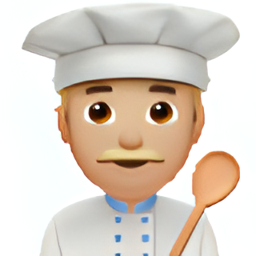
Name: male cook type 3
Emoji: 👨🏼‍🍳
Group: People & Body
Sub-group: person-role